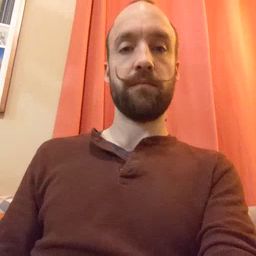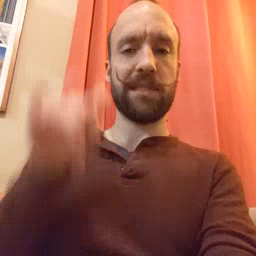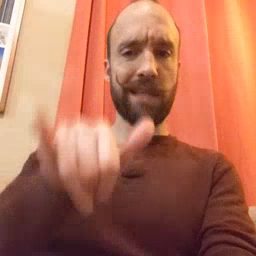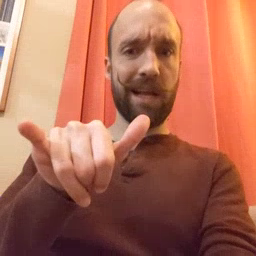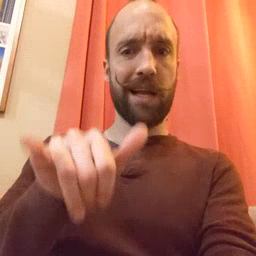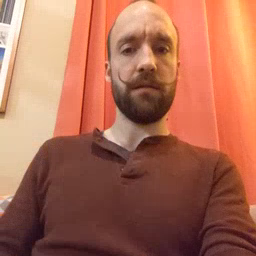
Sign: stay